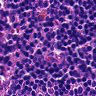
Metastatic tissue present: no